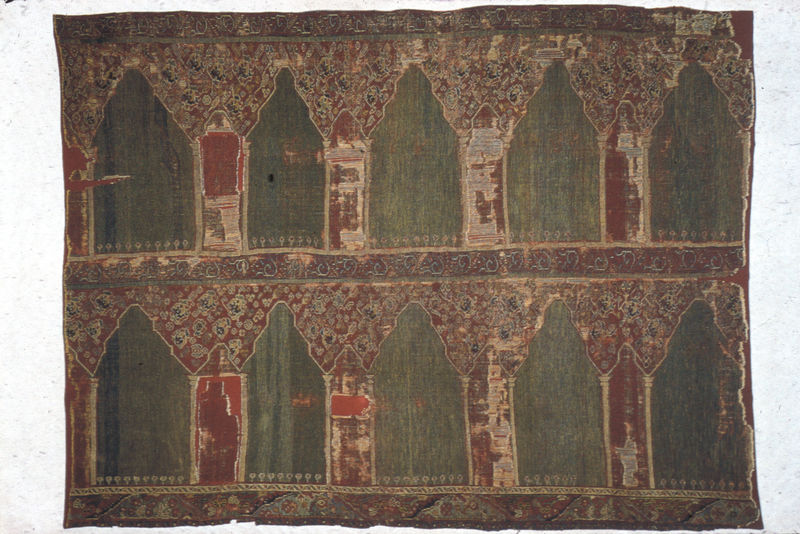
Titel: Saph-Teppich - Reihengebetsteppich aus Anatolien (Fragment) (Islam)
Institution: unbekannt
Schlagwörter: weiß, grün, ocker, ausschnitt, blumen, braun, hintergrund, pfeiler, schwarz, säule, säulen, zeichnung, rot, tuch, beige, muster, ornament, teppich, alt, wand, architektur, band, leinen, rahmen, natur, kirche, stickerei, stoff, borte, umrandung, ranken, balkon, schrift, bogen, abstrakt, linien, pilaster, rand, wandteppich, dekor, floral, ornamente, verzierung, schriftzeichen, tor, galerie, logen, abstrahiert, foto, fotografie, photographie, bögen, gang, arkade, durchblick, orient, orientalisch, palast, symmetrisch, grafisch, stilisiert, gebet, arkaden, kapitelle, kapitell, photo, stück, fries, arabisch, farbfoto, spitzbogen, antik, rotbraun, tapisserie, grünlich, etagen, tempel, weinrot, gestickt, register, teppisch, gewebe, vegetabil, textil, gelbgrün, grüngelb, wandbehang, gewebt, islam, weben, aufnahme, laube, fresco, symbole, weberei, säulengang, aufriss, nischen, schäfte, säulenordnung, stützenwechsel, maurisch, verschlissen, gaden, beschädigt, nahost, abgewetzt, gerissen, geflickt, arabiena, fotogtafie, oreint, rabisch, verblasst, tapiserie, abgegriffen, 13. jahrhundert